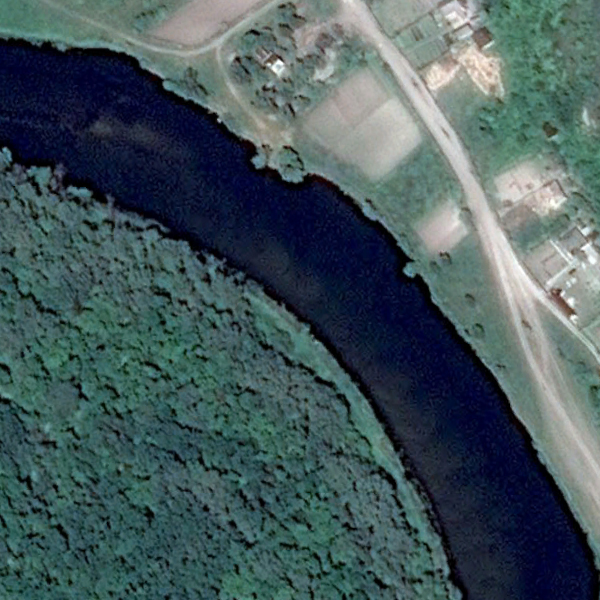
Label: River